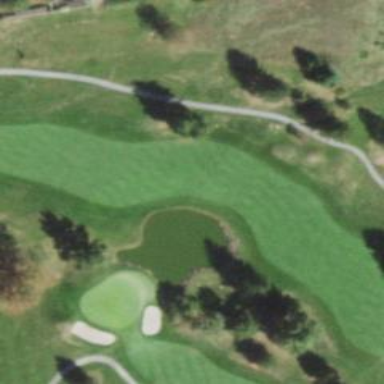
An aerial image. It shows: View of golf hole.